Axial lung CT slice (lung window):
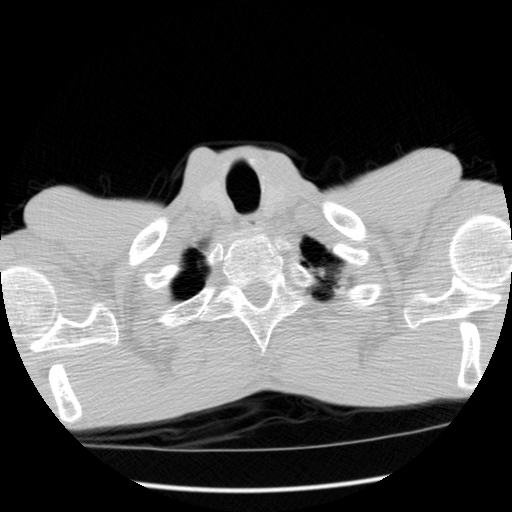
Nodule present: no